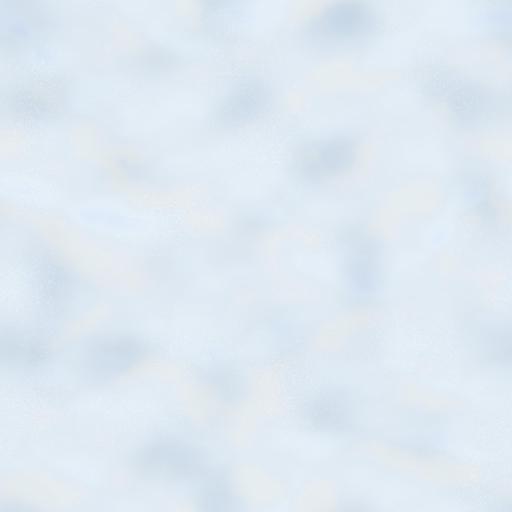
Tags: clean light snow white winter